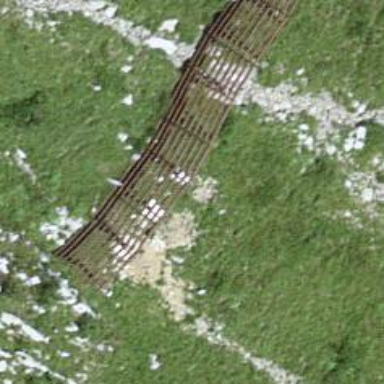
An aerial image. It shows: Avalanche protection barrier made by humans.